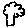
Label: tree